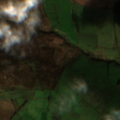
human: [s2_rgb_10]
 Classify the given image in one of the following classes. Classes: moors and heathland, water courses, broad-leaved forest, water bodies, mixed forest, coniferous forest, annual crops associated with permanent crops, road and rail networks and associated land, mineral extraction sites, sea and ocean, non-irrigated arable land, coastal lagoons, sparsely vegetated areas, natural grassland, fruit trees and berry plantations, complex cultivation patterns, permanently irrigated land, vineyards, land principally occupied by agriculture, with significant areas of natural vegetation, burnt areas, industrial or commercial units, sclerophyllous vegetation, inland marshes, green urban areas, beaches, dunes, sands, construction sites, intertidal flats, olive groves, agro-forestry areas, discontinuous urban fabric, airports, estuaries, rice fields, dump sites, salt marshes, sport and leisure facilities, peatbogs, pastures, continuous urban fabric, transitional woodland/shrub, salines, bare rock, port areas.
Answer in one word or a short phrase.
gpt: pastures, land principally occupied by agriculture, with significant areas of natural vegetation, coniferous forest, moors and heathland